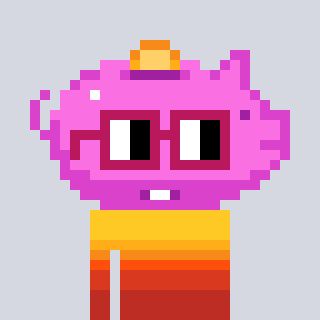
a pixel art character with square dark red glasses, a piggybank-shaped head and a redpinkish-colored body on a cool background